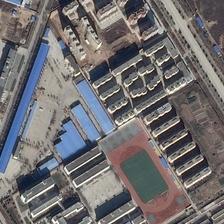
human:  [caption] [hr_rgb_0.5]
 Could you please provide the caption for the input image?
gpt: what close to the football field are a rectangular block and a triangular area .

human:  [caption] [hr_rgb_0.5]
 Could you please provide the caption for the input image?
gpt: a small blue court on the north of a living area .

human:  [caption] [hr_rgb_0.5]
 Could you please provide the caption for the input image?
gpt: many different buildings are around a playground .

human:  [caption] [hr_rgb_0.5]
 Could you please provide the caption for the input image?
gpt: a playground with a football field in it is semisurrounded by many buildings .

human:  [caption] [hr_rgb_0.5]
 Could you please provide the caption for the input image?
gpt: a playground with a football field in it is next to six rows of tall buildings .